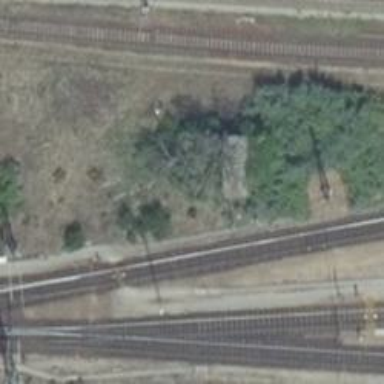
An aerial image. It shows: Railway signal.